Question: I need to make a rounded rectangular toggle_switch in android like the one given below:

Can anyone guide me the complete steps to do so.
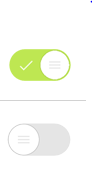
Answer: I solved my problem as follow :
Added a toggle button to my xml layout file :
'''
<ToggleButton
android:id="@+id/ToggleButton1"
android:layout_width="120dp"
android:layout_height="25dp"
android:layout_marginRight="30dp"
android:layout_weight="2"
android:background="@drawable/toogle_switch"
android:text="ToggleButton"
android:textOff=""
android:textOn="" />
'''
Then defined a custom togglebutton Background "toogle_switch" in 'drawable' folder as below:
'''
<?xml version="1.0" encoding="utf-8"?>
<selector xmlns:android="http://schemas.android.com/apk/res/android">
<item android:drawable="@drawable/switchon" android:state_checked="true"></item>
<item android:drawable="@drawable/switchoff" android:state_checked="false"></item>
</selector>
'''
switchon & switchoff are the 2 images I have shown in question.
Hope it helps everyone.! :)